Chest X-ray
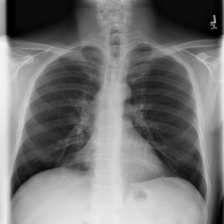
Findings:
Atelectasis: negative
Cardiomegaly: negative
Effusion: negative
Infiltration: negative
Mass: negative
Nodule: negative
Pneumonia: negative
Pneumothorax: negative
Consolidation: negative
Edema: negative
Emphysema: negative
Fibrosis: negative
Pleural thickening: negative
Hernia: negative